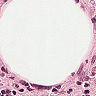
Metastatic tissue present: no